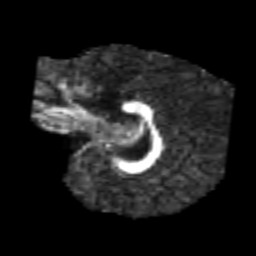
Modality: FA
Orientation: sagittal
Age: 7
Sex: male
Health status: healthy